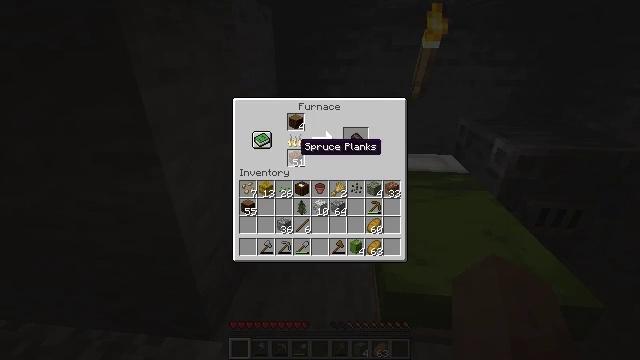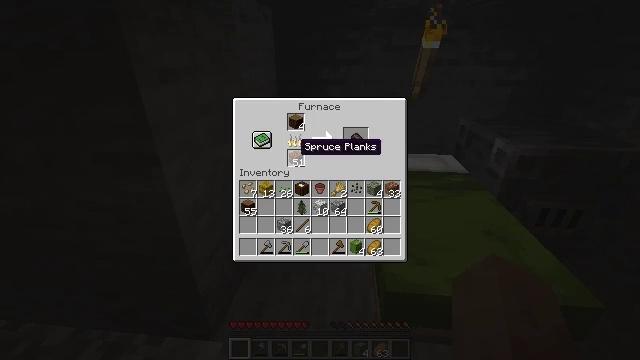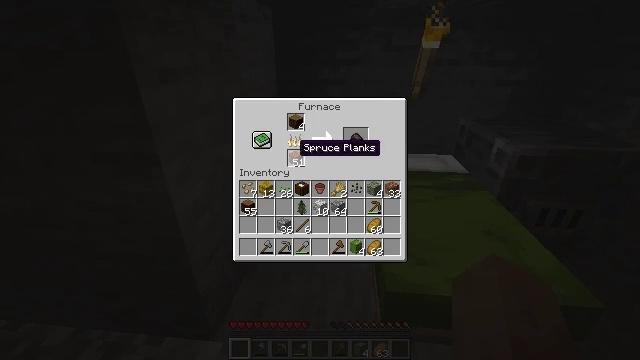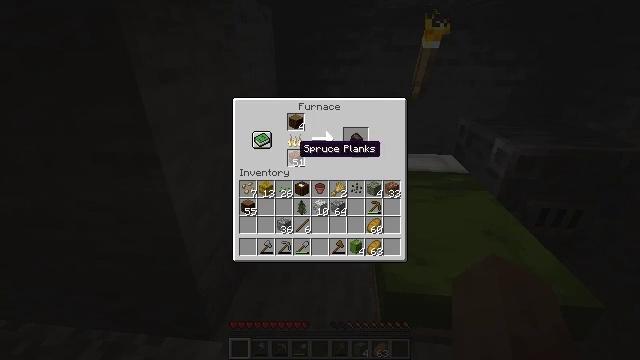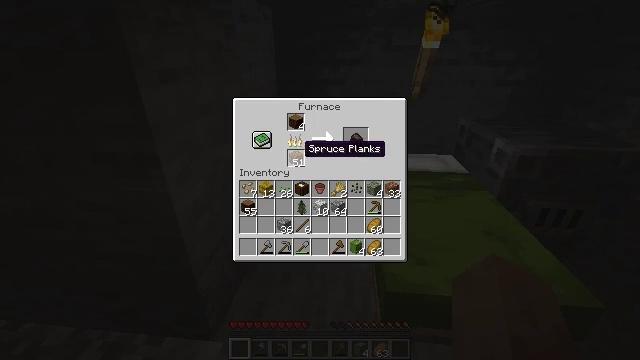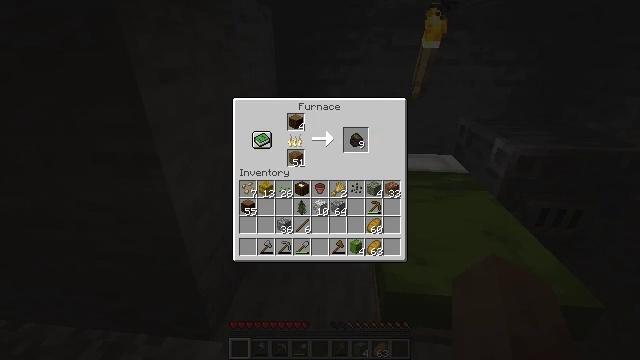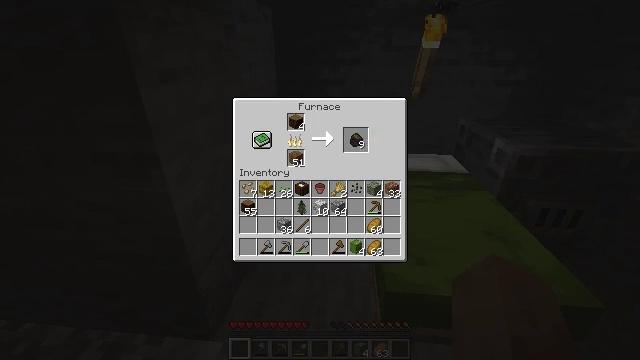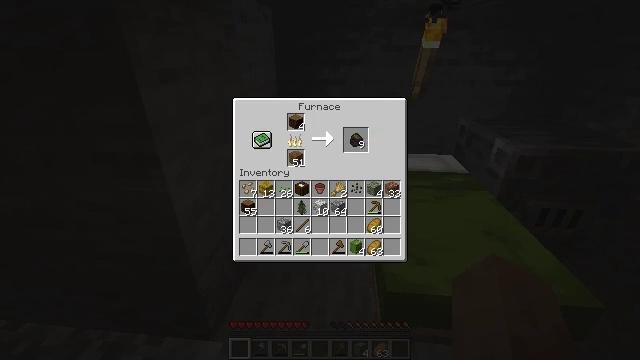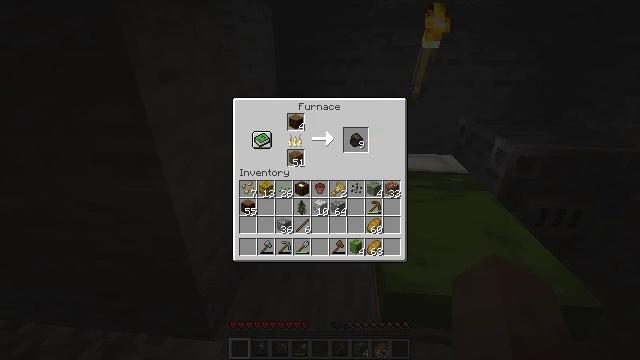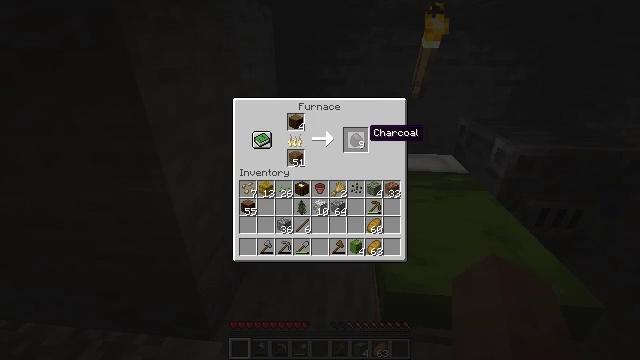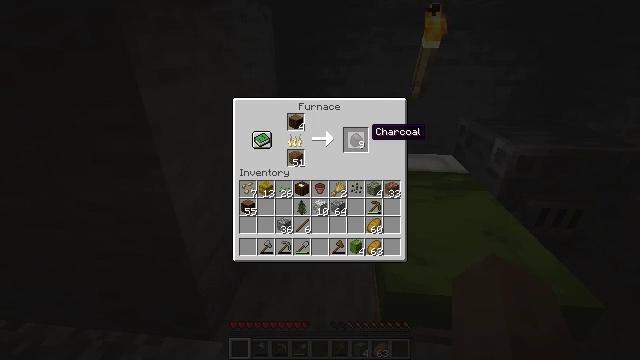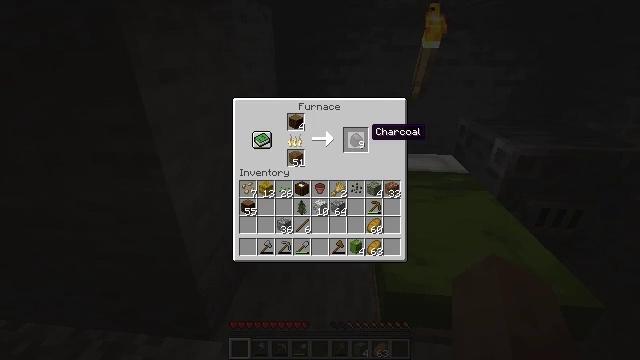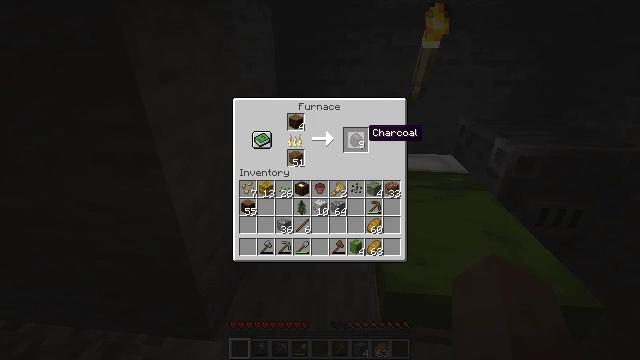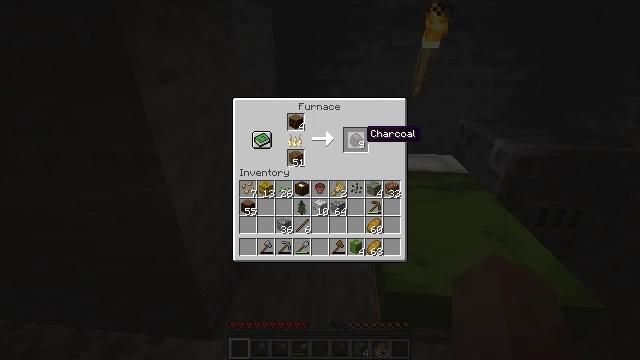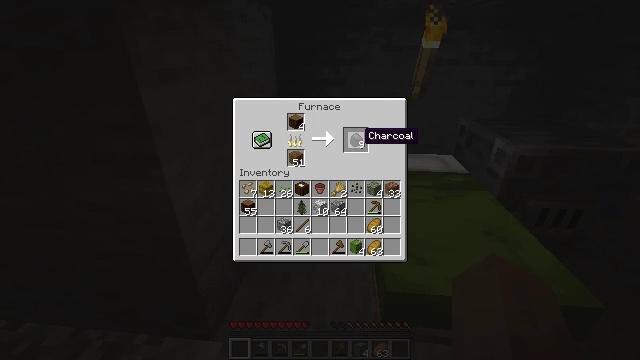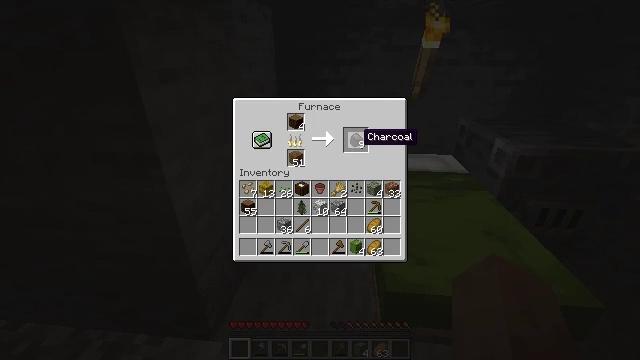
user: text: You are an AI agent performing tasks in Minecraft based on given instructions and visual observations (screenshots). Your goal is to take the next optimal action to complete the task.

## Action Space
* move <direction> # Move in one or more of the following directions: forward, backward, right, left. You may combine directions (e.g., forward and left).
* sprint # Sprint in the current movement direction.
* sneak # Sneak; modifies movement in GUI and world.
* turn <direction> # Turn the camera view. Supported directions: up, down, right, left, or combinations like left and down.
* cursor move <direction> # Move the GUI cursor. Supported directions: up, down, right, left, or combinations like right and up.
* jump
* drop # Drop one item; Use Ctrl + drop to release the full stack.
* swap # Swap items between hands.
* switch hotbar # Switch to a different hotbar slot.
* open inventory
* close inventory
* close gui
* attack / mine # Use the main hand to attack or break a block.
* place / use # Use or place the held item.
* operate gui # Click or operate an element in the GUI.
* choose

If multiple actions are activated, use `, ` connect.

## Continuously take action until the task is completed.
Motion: motion action
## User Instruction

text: craft item air
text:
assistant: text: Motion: sneak
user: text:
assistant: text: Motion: sneak
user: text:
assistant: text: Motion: sneak
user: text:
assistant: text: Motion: sneak
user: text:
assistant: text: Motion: sneak, cursor move right
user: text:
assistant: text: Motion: sneak
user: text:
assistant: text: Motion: sneak, cursor move right
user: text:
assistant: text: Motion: sneak, cursor move right
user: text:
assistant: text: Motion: sneak, cursor move right
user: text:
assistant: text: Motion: sneak
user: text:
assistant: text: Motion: sneak
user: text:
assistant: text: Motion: sneak
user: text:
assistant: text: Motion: sneak
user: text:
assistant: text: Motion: sneak
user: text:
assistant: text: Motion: sneak
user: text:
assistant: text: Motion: no_op
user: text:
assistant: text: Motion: no_op
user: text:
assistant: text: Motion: no_op
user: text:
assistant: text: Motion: no_op
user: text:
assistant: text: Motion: no_op
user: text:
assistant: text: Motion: no_op
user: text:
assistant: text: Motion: no_op
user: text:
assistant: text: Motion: no_op
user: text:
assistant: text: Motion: no_op
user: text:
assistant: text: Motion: no_op
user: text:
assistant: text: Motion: no_op
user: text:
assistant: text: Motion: no_op
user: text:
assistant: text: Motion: no_op
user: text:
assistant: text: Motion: no_op
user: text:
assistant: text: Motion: no_op